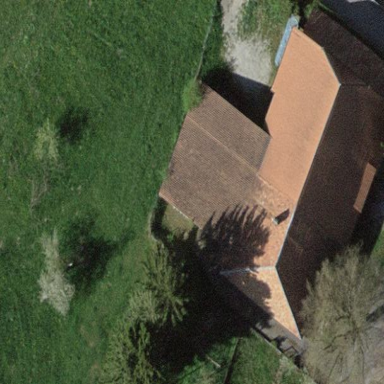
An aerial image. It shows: Farm building.